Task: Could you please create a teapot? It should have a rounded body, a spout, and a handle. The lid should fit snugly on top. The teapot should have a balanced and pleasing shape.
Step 91:
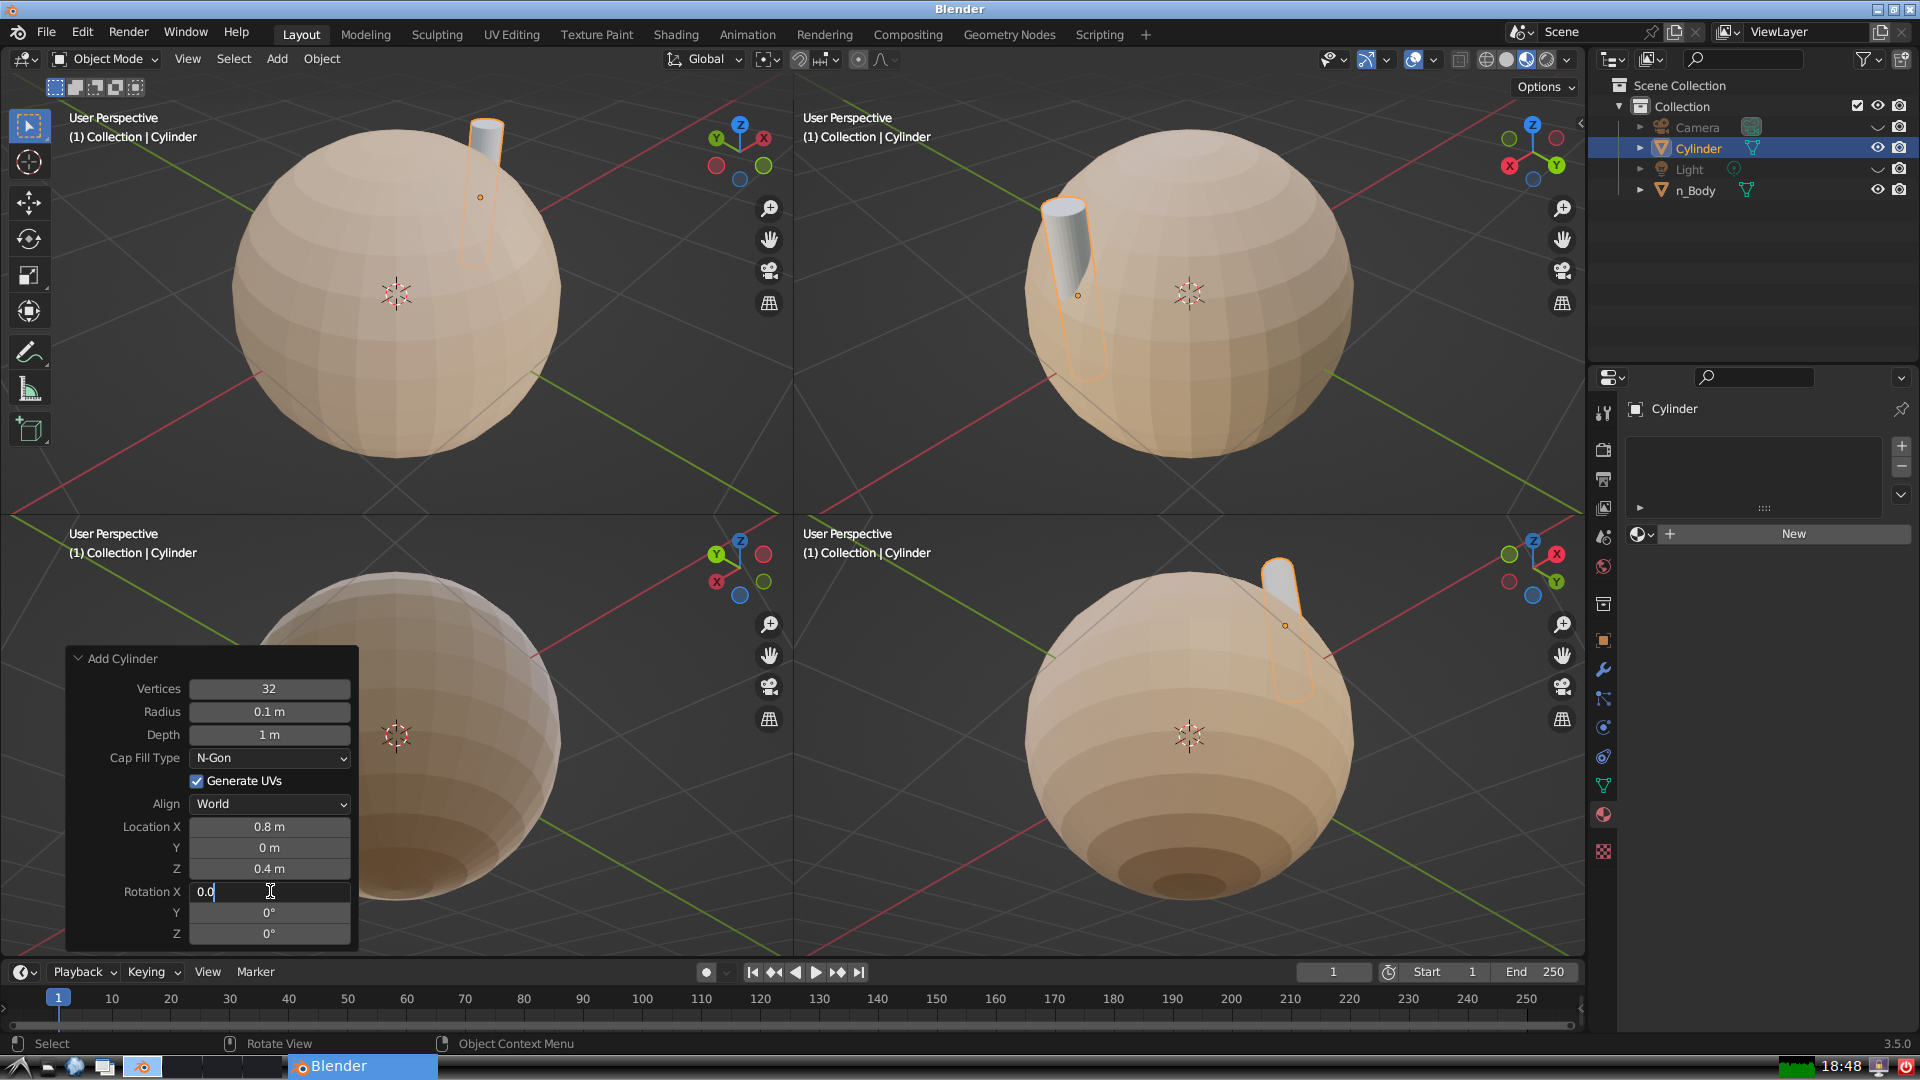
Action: {"key_press": ['Return']}